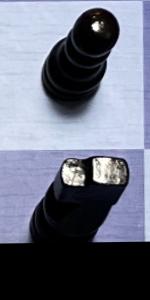
Label: Knight_Black